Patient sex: F
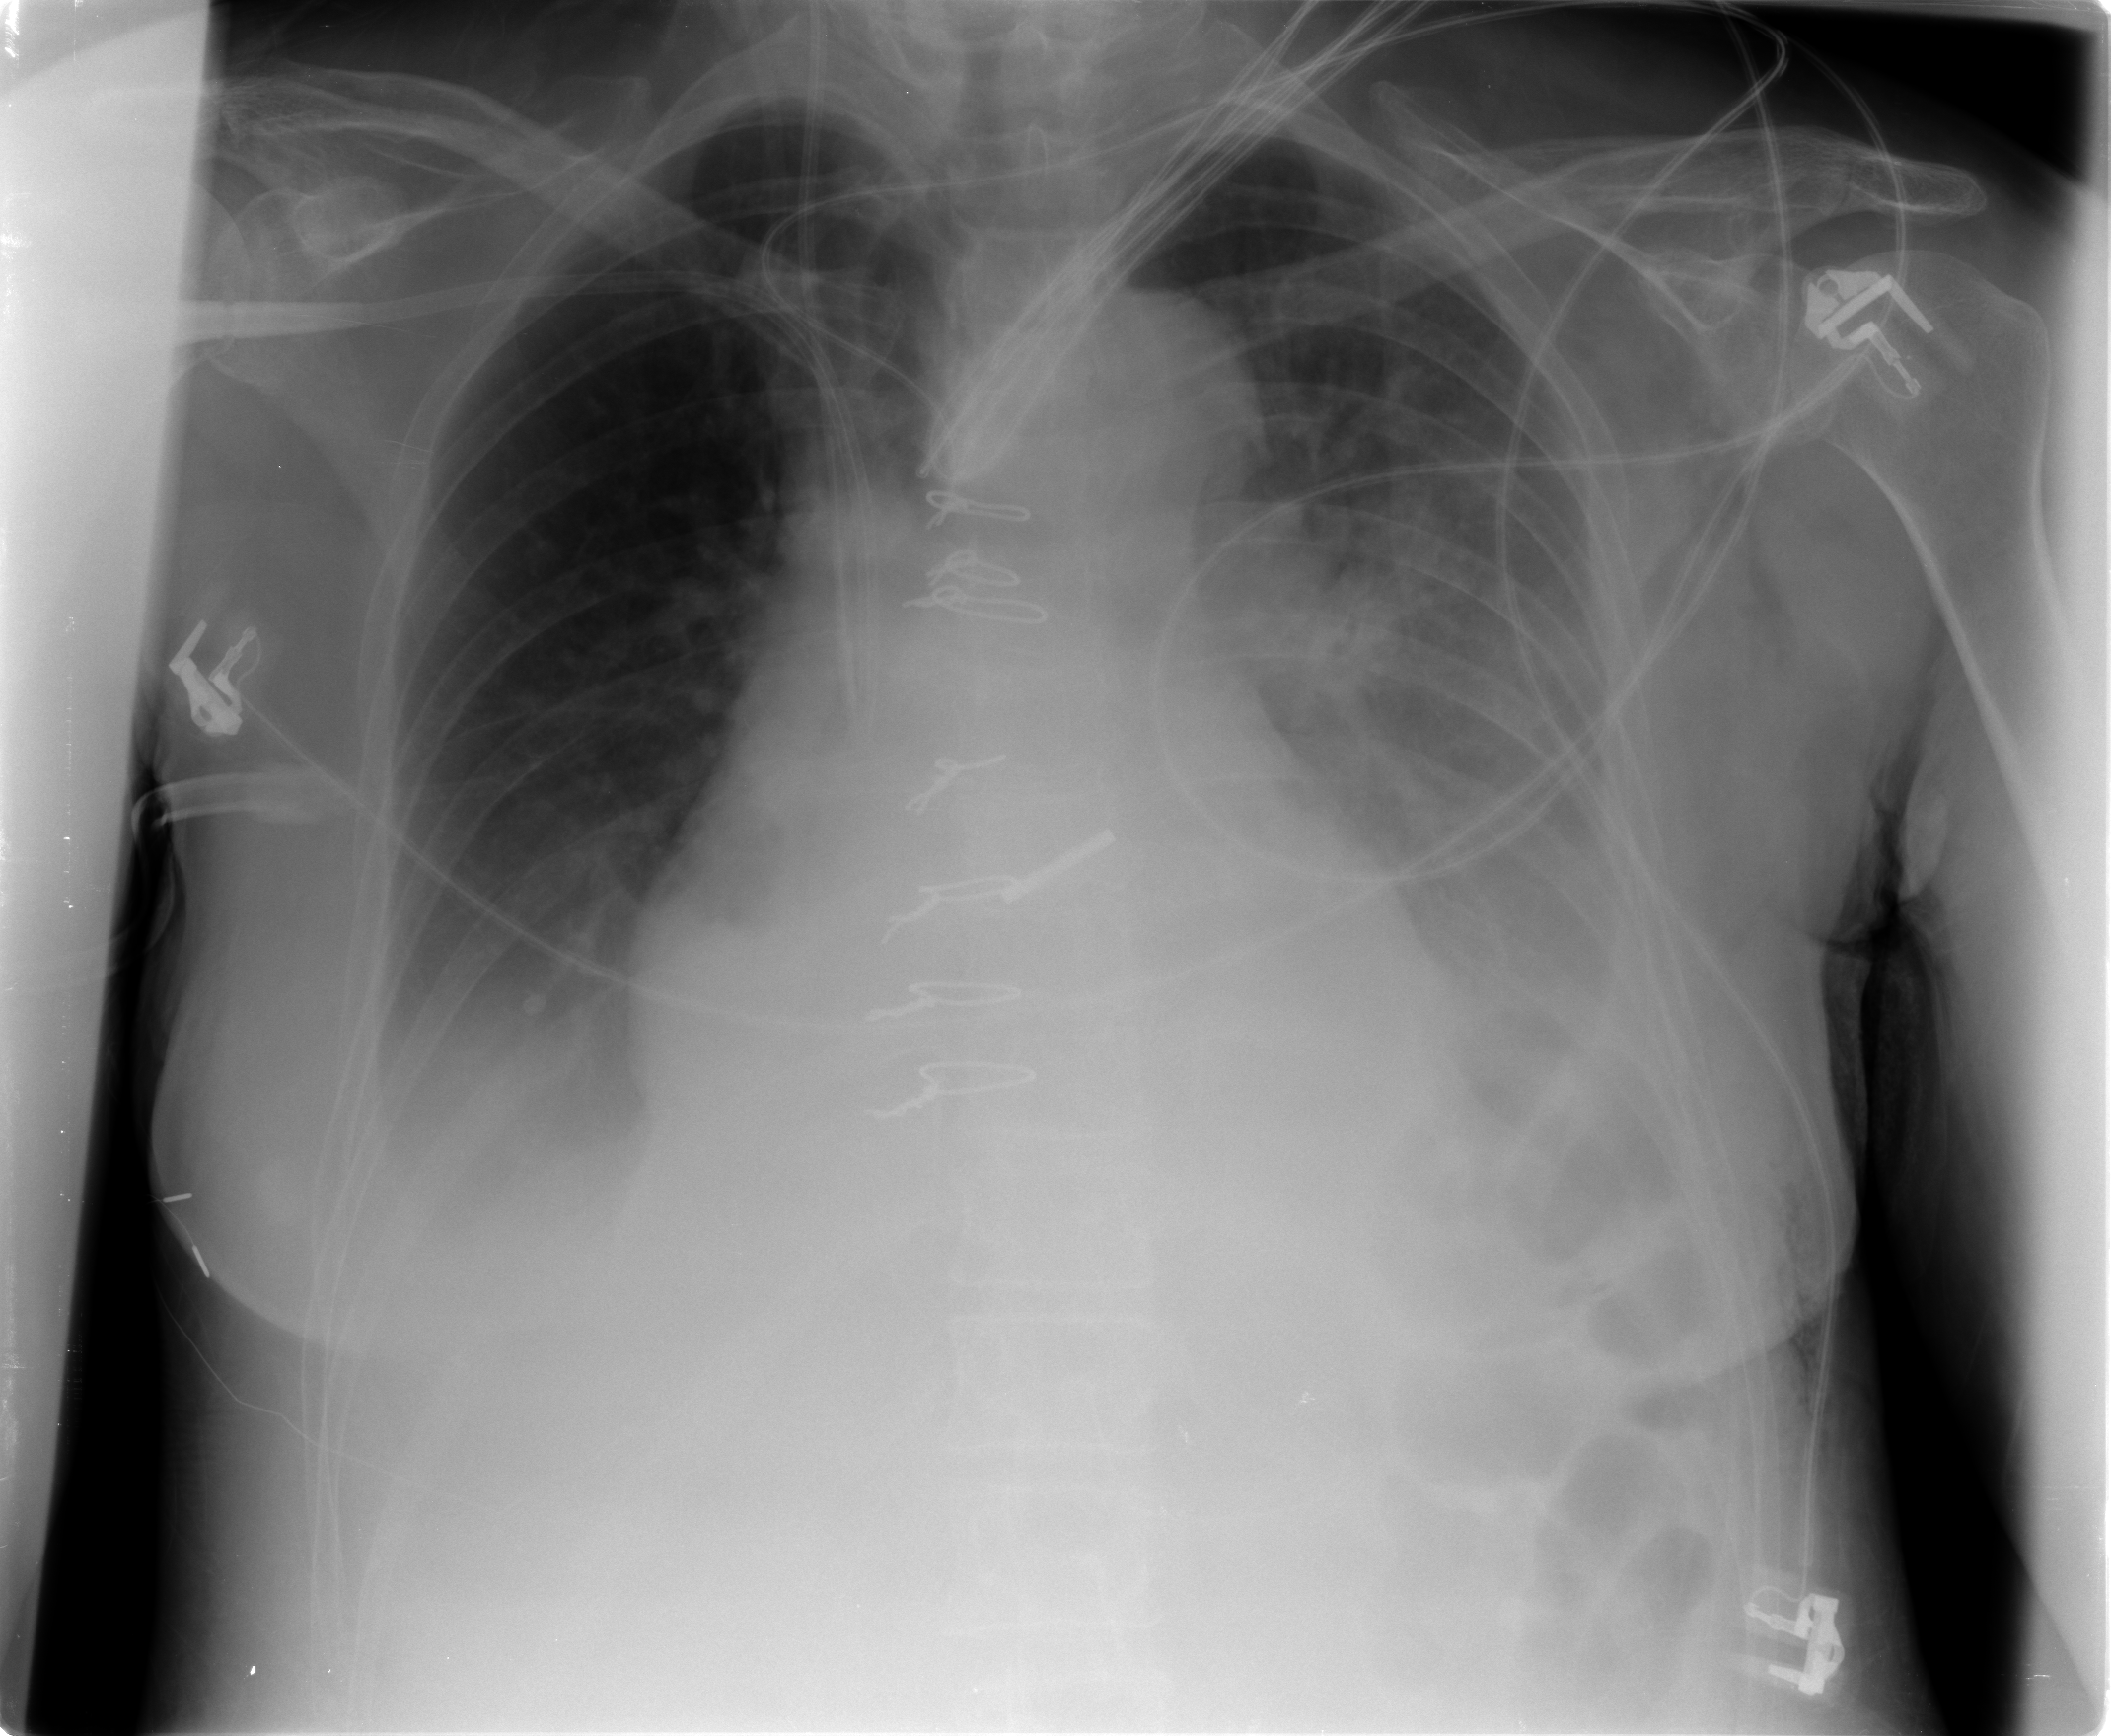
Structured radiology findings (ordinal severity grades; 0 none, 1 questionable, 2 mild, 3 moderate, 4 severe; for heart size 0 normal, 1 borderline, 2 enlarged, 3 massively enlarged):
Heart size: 2
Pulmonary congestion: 2
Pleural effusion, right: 2
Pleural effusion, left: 3
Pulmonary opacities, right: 0
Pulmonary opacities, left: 2
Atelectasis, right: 2
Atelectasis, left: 2